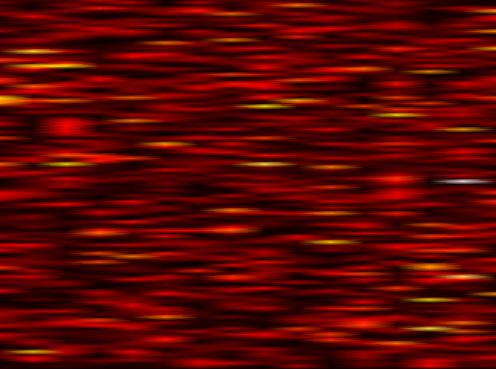
Label: FOFDM